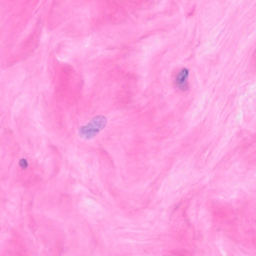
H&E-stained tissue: Breast